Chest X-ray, AP view. Patient: 62 years old, sex F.
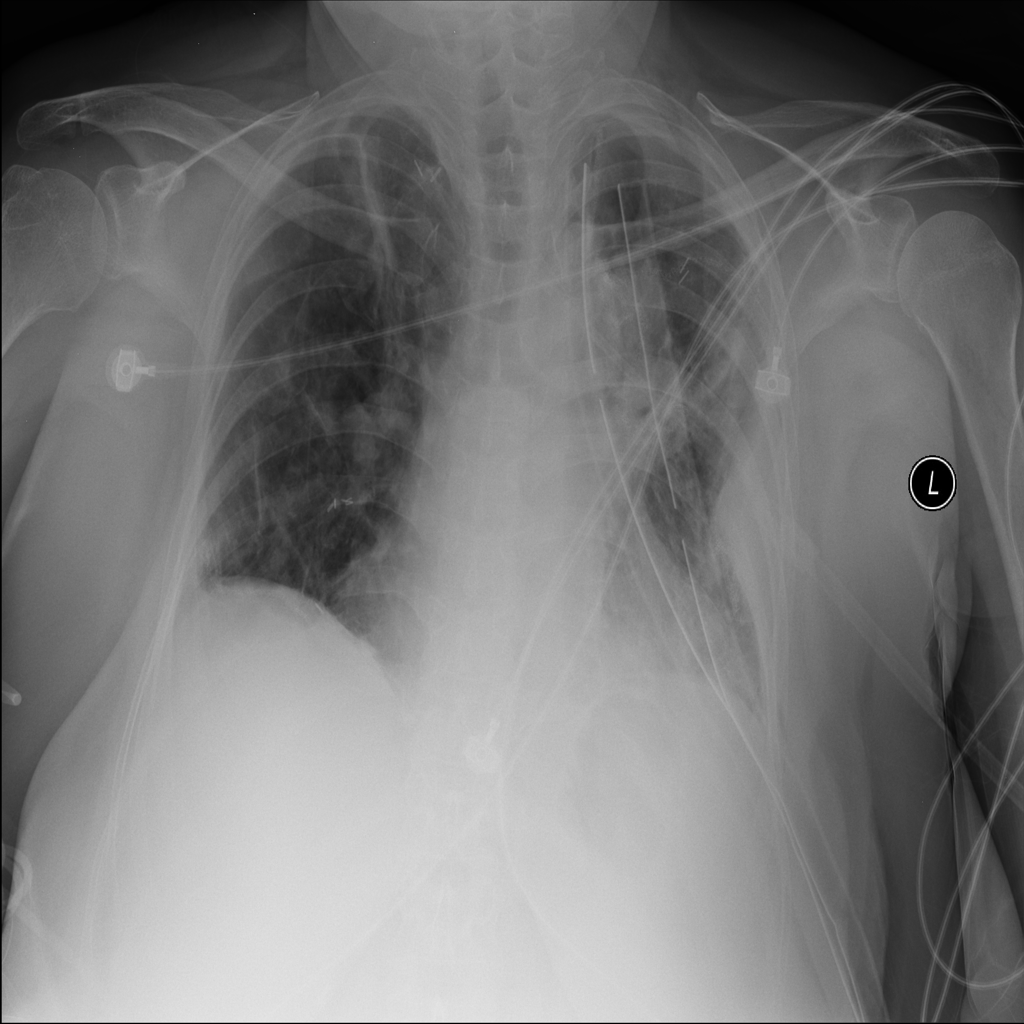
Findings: No Finding